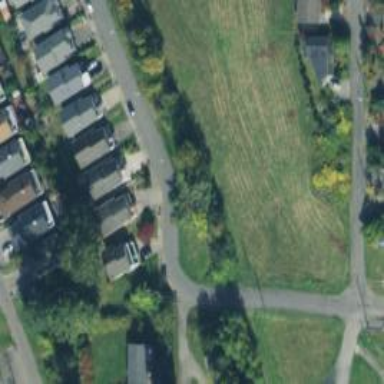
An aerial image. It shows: Shared cycleway on residential road.